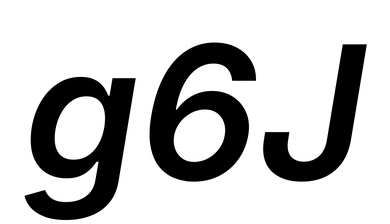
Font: Inter-Italic_SemiBold_Italic